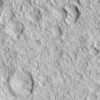
Label: not_dusty